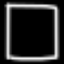
Label: square